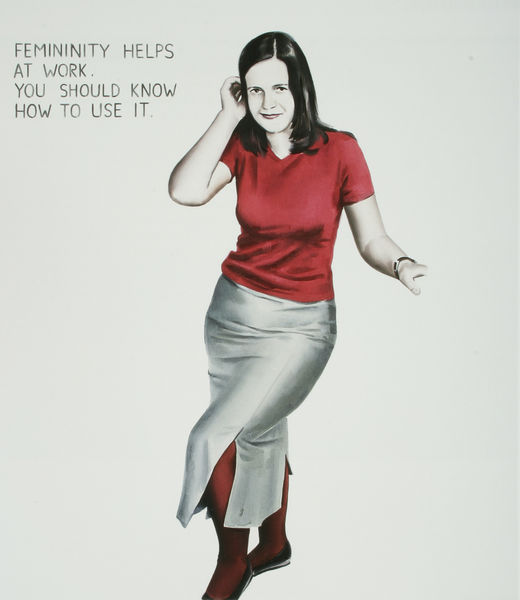
Titel: Femininity Helps At Work
Künstler: Marcin Maciejowski
Standort: Essen
Institution: Olbricht Collection
Schlagwörter: hand, kopf, weiß, frauen, bewegung, brust, busen, elegant, frau, frisur, grau, haar, kleid, mund, nase, schwarz, blick, rot, mode, rock, arme, augen, bluse, gesicht, stehen, blicken, hände, portrait, porträt, gehen, figur, haare, pose, scheitel, beine, taille, brüste, schrift, schuhe, amerika, werbung, uhr, foto, strümpfe, text, plakat, worte, schritt, ganzfigur, armband, armreif, silbern, hüfte, hilfe, schreiten, usa, pullover, pulli, pop art, shirt, schlitz, gender, armbanduhr, armbanuhr, at work, at work., femininity, femininity helps, feministin, feministisch, feministische kunst, feminity, feminity helps, ganzfigru, gender art, helps, how, how to use it, how to use it., know, kollegin, mach mal was, maxirock, rockschlitz, should, use, work, you, you should know